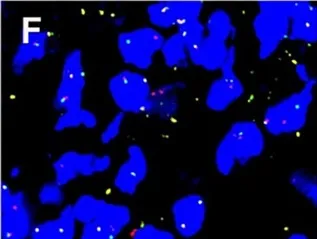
Imaging of a patient with systemic manifestation of ALK-positive Histiocytosis. (F) Fluorescence In Situ Hybridization testing was conducted on the testicular and bladder masses, revealing ALK1 gene rearrangement.
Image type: pathology (fish)